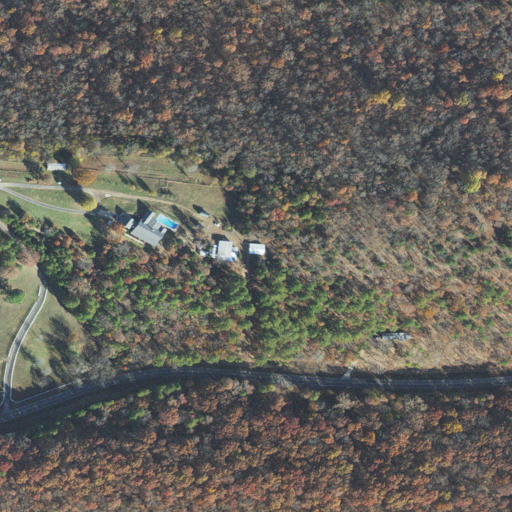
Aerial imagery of ridge(s) in Arkansas named Dun Hill containing deciduous forest, pasture, mixed forest, open development, shrub, low intensity development, medium intensity development, and evergreen forest